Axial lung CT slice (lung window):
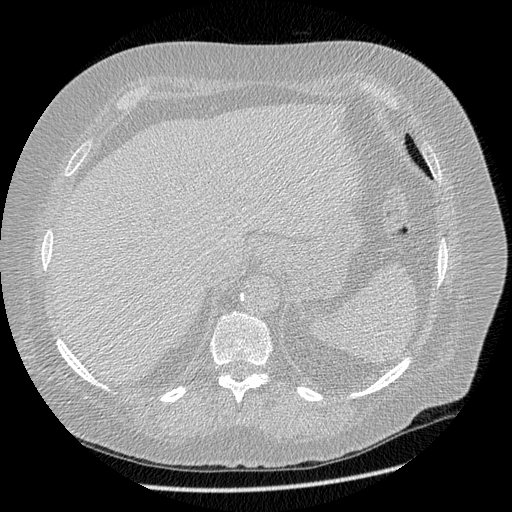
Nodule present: no